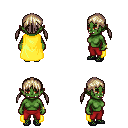
a pixel art fantasy rpg character, female body template, orc, green skin, yellow cape, red pants, white blonde twin-tailed hairstyle, bracelets, ghillies, four views (front, back, left, right), 2x2 character sprite sheet, small pixel art, hard edges, no anti-aliasing